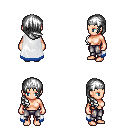
a pixel art fantasy rpg character, female body template, human, light skin, white trimmed cape, metal pants, white right-swept hairstyle, silver tiara, four views (front, back, left, right), 2x2 character sprite sheet, small pixel art, hard edges, no anti-aliasing